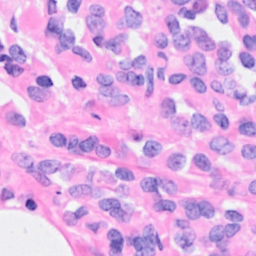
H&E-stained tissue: Breast